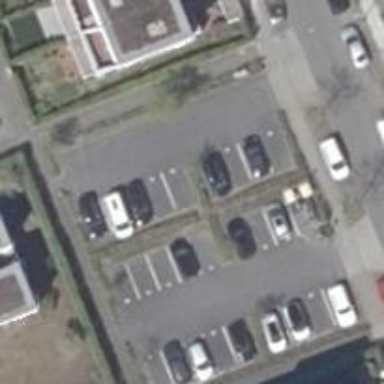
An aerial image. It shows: Parking area with surface.